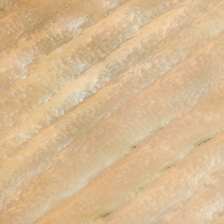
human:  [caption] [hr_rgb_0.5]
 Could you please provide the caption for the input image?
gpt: a piece of desert is dusty ,barren and desolate .

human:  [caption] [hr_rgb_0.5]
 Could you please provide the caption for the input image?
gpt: a piece of sand in the desert is like fish scale .

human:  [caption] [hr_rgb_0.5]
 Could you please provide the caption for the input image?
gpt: deep yellow and light yellow .

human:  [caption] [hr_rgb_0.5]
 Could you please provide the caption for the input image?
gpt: a very big desert .

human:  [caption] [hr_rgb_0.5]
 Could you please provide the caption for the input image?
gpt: a piece of sand in the desert is like fish scale .